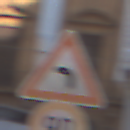
Verkehrszeichen: KurveLinks
Zusatzzeichen unten: Geschwindigkeit90
Umgebung: Outdoor, Urban
Tageszeit: MorningAfternoon
Wetter: PartlyCloudy
Licht: Natural
Jahreszeit: NotSpecified
Kontrast: LowContrast